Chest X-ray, AP view. Patient: 35 years old, sex M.
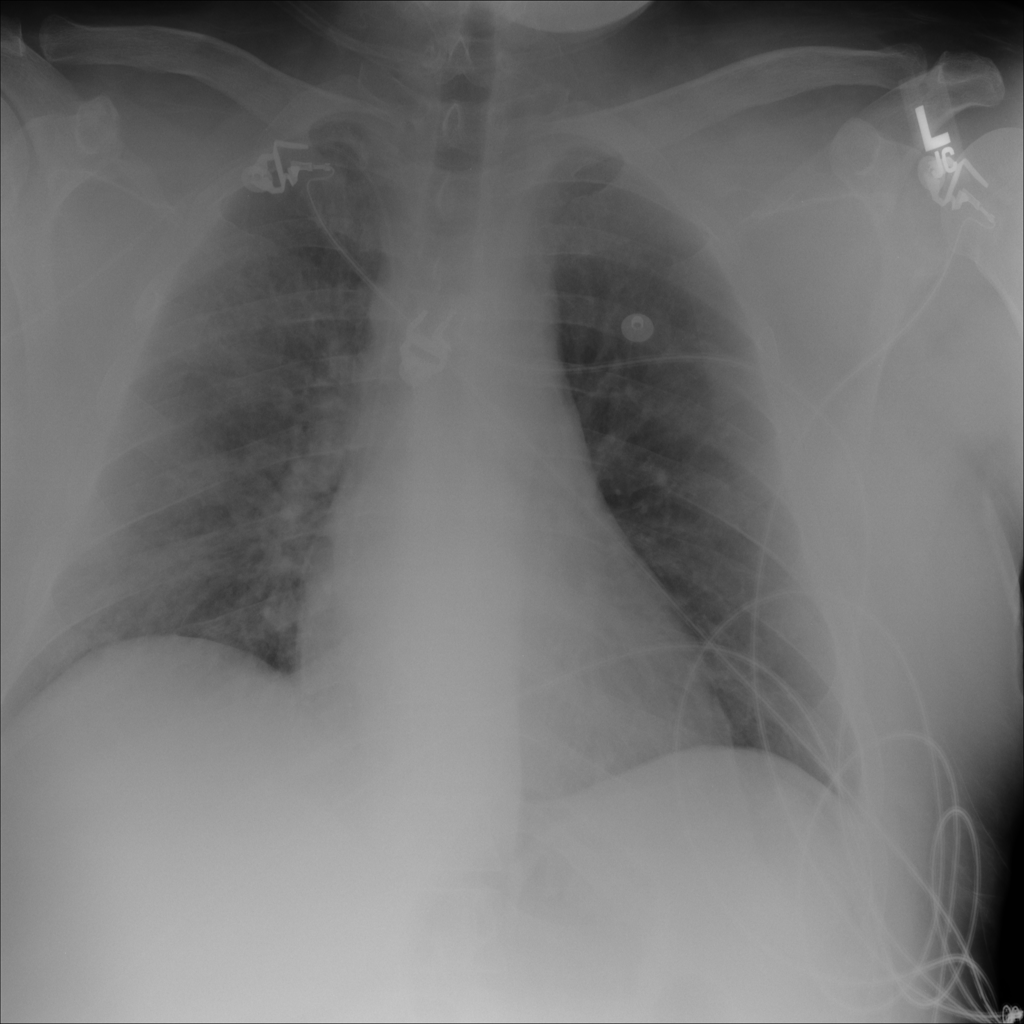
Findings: No Finding